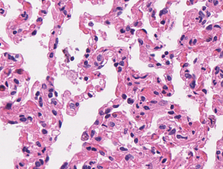
Tumor epithelial tissue: no
Tumor-associated stroma tissue: no
Normal tissue: yes